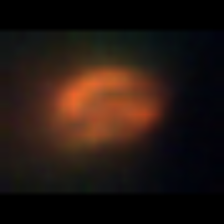
Taxon: Unknown_phyto
Group: Unknown